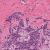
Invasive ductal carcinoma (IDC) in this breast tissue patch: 1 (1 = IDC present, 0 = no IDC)